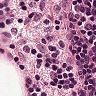
Metastatic tissue present: no